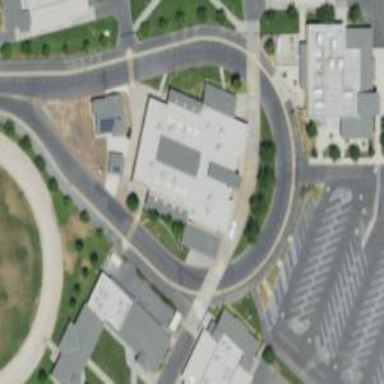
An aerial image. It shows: School building.